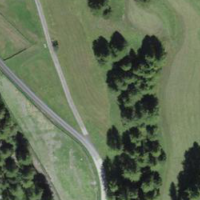
EUNIS habitat code: 26
Species observed at this site:
Centaurea scabiosa